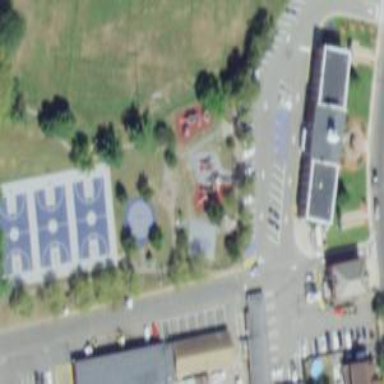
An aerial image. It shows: Mini roundabout on the road.